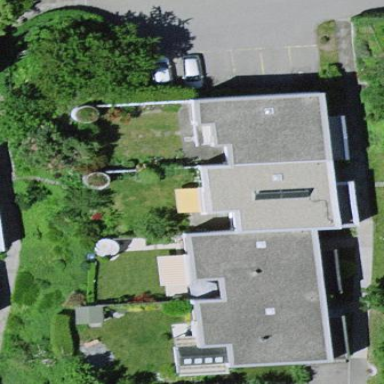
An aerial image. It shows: Terrace building.